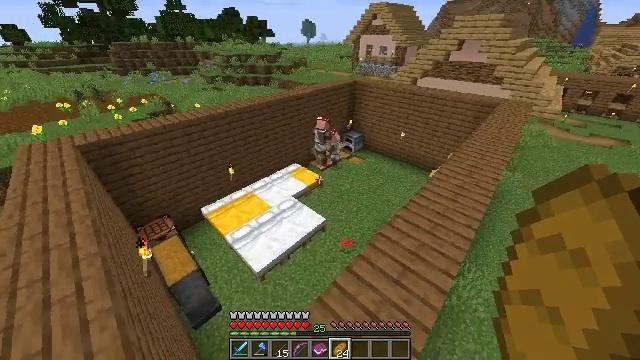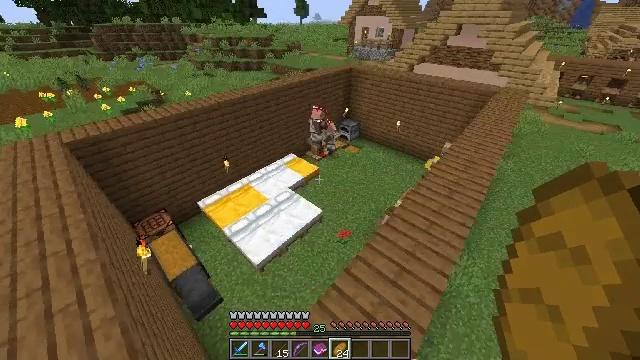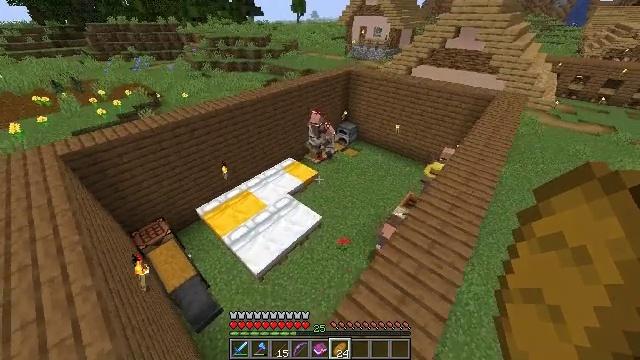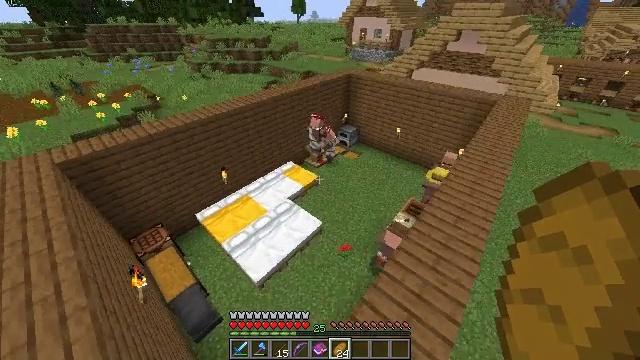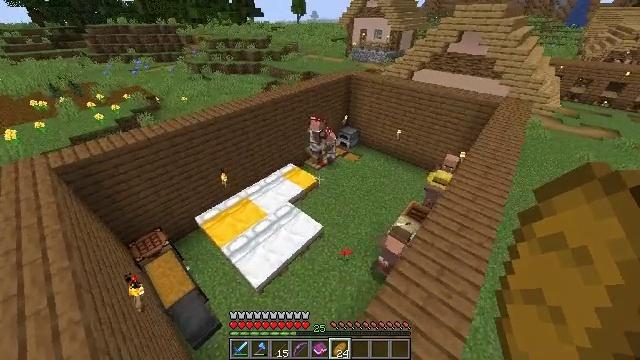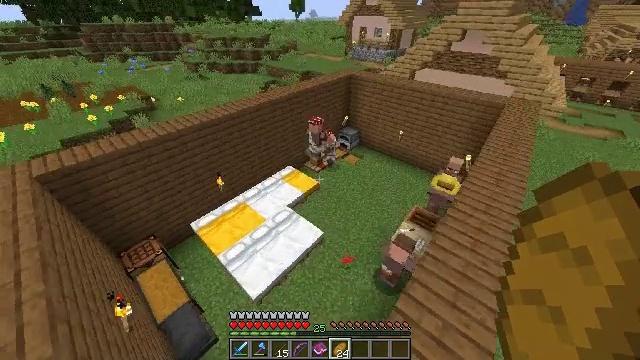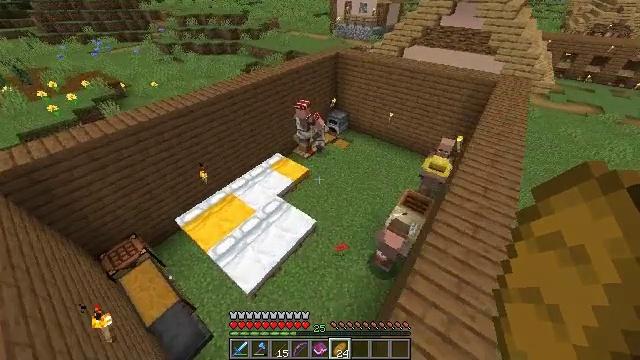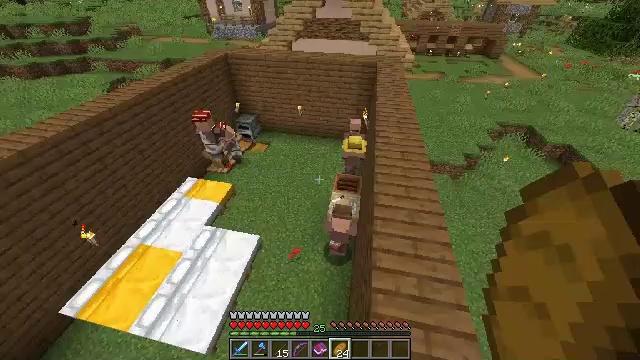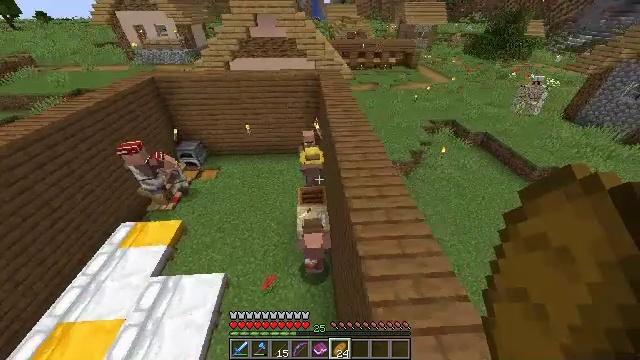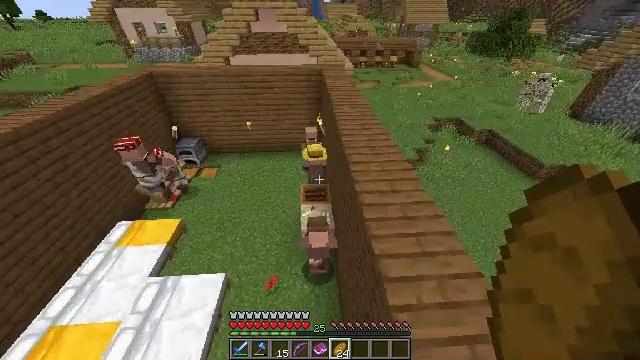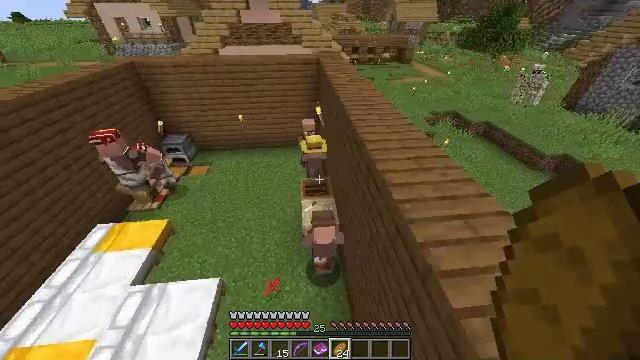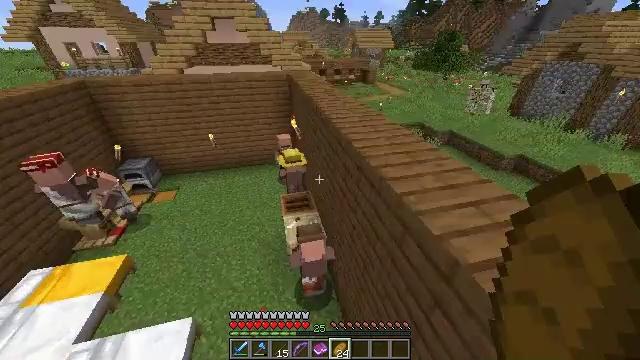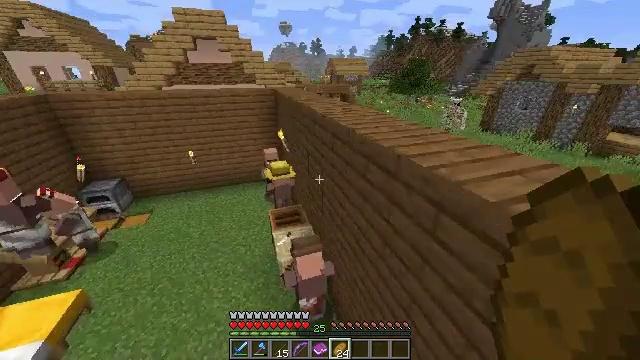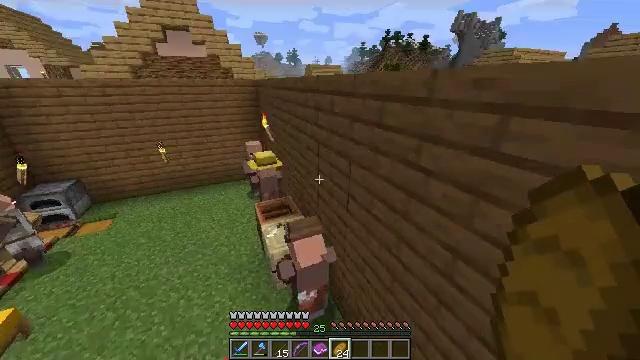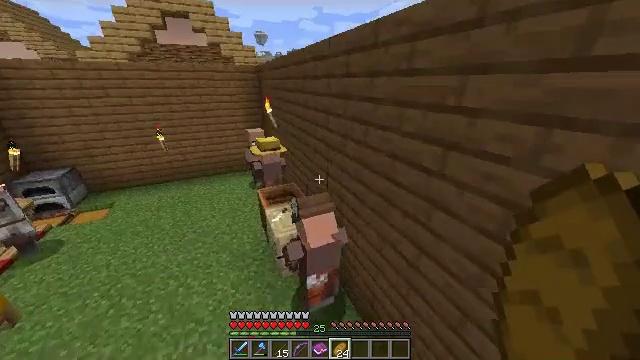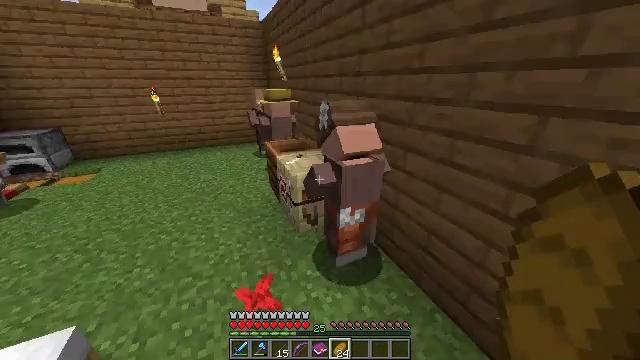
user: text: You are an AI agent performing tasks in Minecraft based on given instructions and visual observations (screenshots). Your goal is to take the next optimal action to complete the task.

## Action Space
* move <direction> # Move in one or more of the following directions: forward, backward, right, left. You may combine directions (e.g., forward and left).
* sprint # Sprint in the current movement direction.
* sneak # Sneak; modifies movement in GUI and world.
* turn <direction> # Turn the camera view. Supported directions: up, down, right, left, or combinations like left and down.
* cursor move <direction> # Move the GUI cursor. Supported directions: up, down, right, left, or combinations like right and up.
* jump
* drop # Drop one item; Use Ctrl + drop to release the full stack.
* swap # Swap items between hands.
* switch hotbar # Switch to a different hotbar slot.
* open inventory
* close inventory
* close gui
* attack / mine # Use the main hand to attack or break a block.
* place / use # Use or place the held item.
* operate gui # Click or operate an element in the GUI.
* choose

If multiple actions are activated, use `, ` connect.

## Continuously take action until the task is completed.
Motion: motion action
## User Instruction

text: Interact with crafting table to craft a cookie.
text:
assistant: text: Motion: move forward, sprint, turn right and down, jump
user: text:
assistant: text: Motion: move forward, sprint, jump
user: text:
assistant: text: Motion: move forward, sprint, jump
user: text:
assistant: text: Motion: move forward, sprint, jump
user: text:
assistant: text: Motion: move forward, sprint, jump
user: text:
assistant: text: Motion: move forward, sprint, turn right and down, jump
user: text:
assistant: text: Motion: move forward, sprint, turn right, jump
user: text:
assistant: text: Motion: move forward and move left, sprint, turn right and up
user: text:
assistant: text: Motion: move forward and move left
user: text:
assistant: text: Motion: move forward and move left, turn right
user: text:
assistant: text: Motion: move forward and move left, turn right and up
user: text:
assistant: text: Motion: move forward and move left, turn right and up
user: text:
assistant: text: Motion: move forward and move left, turn right and up
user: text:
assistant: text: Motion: move forward and move left
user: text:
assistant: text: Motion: move forward and move left
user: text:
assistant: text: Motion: move forward and move left, turn left and up
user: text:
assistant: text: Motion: move forward and move left
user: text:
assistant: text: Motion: move forward and move left, turn left and up
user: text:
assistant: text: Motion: move forward and move left
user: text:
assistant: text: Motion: move forward and move left, turn right and up
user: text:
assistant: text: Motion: move forward and move left
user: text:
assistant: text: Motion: move forward, sprint, turn up
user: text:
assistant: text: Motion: move forward, sprint, turn right and up
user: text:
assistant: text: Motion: move forward, sprint, turn right and up
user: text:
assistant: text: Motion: move forward, sprint
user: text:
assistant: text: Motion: move forward, sprint
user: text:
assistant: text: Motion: move forward, sprint, turn right
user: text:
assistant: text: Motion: move forward, sprint, turn right
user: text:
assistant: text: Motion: move forward
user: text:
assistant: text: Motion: move forward